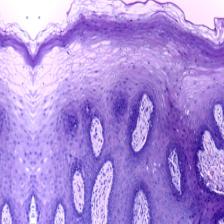
Diagnosis: Normal